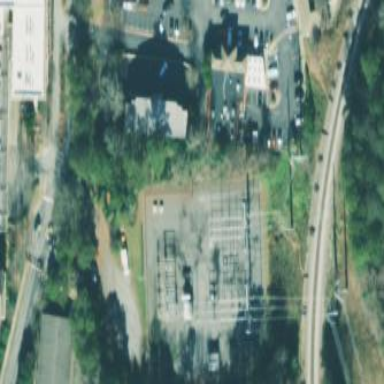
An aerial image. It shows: Distribution power substation secured by fence.